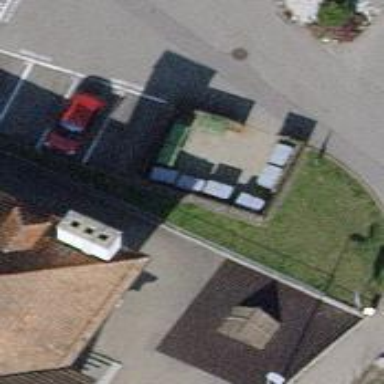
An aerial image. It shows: Recycling container at amenity designated for recycling.